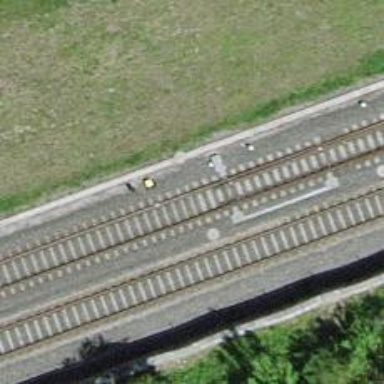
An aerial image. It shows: Single railway track with electrified contact line.